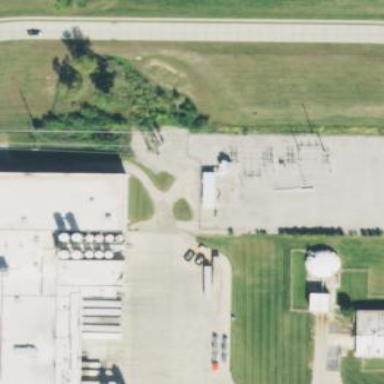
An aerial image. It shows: Power substation.